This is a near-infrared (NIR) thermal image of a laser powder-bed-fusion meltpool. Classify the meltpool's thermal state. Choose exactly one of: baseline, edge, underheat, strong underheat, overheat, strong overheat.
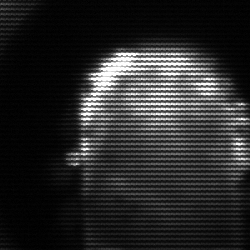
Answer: baseline